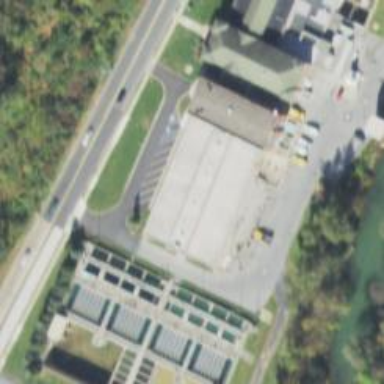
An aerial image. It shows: Wastewater plant.